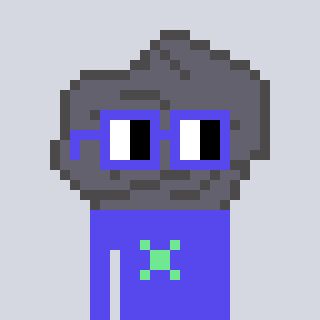
a pixel art character with square blue glasses, a rock-shaped head and a computerblue-colored body on a cool background